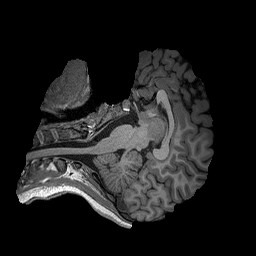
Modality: T1w
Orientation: axial
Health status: healthy